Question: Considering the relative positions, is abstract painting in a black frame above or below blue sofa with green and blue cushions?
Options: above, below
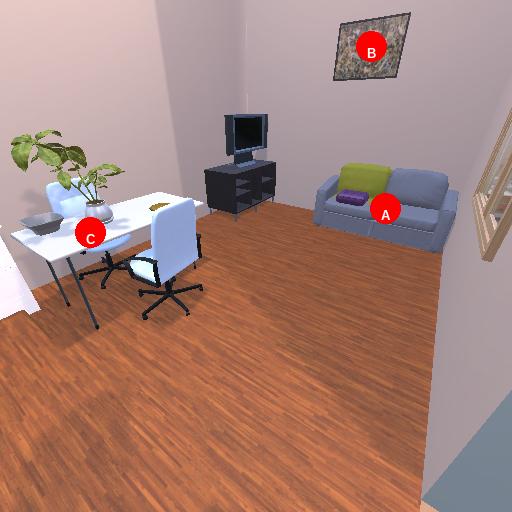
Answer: above